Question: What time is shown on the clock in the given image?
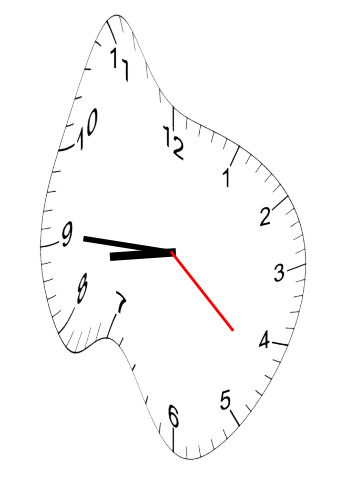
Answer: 08:45:22